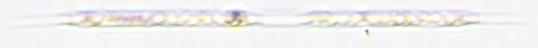
Label: Rhizosolenia